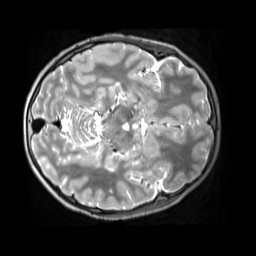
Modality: T2w
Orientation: axial
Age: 13
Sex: male
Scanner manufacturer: siemens
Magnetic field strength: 3 T
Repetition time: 3.2 s
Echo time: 0.408 s